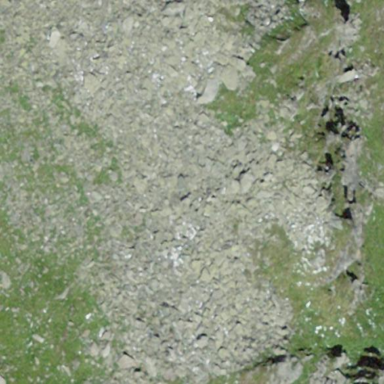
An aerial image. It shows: Scree landscape.